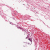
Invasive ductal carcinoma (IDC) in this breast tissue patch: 0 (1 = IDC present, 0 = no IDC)